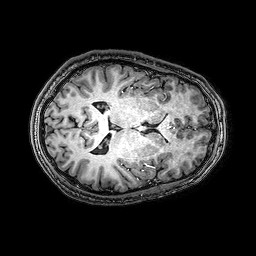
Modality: T1w
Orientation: axial
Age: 27
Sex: male
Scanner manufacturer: philips
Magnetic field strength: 3 T
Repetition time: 0.009 s
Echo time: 0.0035 s